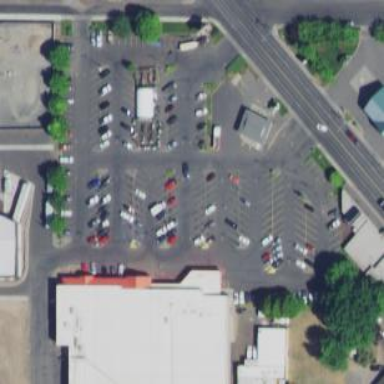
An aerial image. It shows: Retail area.